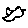
Label: bird